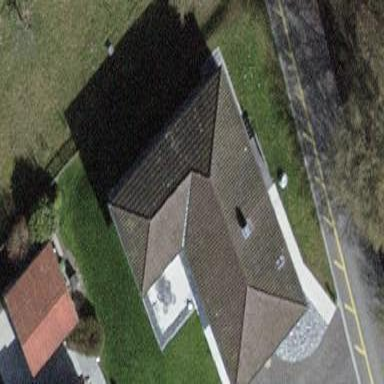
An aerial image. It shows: Residential house.